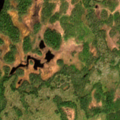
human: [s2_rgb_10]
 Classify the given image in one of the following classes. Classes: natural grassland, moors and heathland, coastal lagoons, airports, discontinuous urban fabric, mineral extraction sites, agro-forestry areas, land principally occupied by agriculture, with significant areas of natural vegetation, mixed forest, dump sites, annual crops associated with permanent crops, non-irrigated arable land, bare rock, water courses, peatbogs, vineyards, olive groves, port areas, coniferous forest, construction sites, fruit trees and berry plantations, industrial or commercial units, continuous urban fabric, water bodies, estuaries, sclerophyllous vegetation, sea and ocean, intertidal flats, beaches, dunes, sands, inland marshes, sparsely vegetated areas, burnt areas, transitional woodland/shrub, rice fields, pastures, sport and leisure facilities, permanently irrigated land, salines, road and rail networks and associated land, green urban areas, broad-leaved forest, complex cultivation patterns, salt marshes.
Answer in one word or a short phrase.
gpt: coniferous forest, mixed forest, transitional woodland/shrub, water bodies